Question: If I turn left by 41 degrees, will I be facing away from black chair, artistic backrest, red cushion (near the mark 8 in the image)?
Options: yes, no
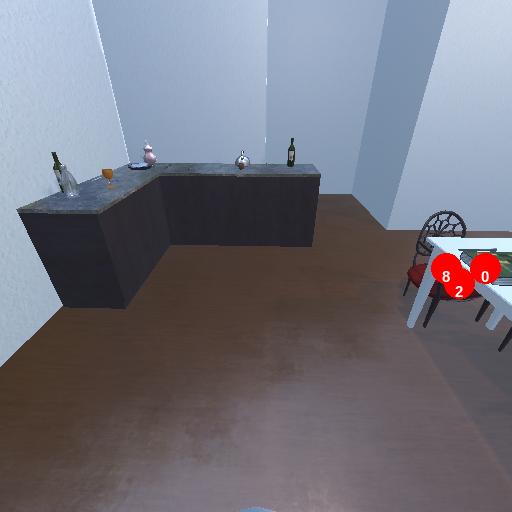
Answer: yes